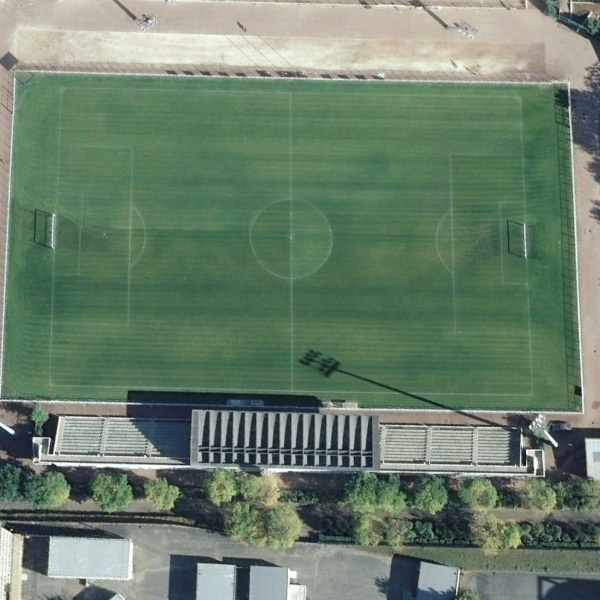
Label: Playground